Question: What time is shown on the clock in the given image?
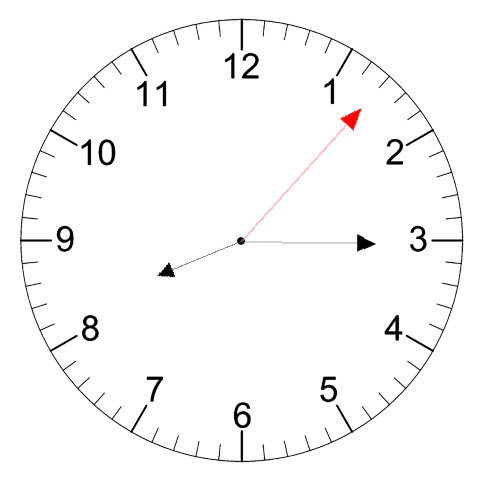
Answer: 08:15:07